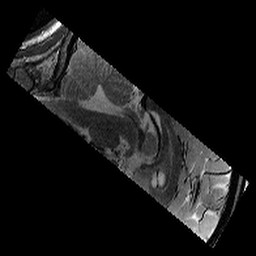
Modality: T2w
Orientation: sagittal
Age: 12
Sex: male
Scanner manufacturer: siemens
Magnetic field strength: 3 T
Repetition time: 7.7 s
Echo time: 0.067 s